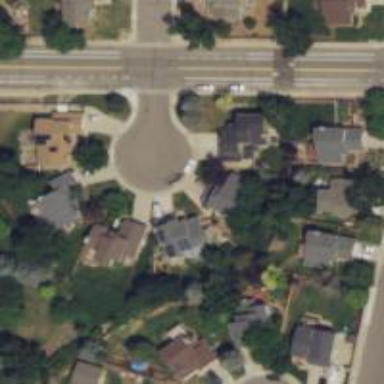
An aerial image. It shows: Residential road.